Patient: sex M, age 79
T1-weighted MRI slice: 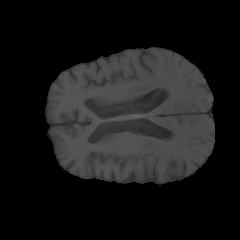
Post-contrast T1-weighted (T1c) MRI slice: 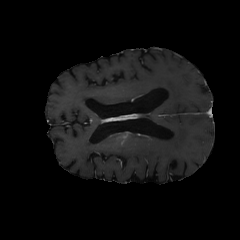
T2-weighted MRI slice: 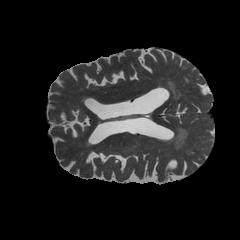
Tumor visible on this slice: yes
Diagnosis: Glioblastoma, IDH-wildtype
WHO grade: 4